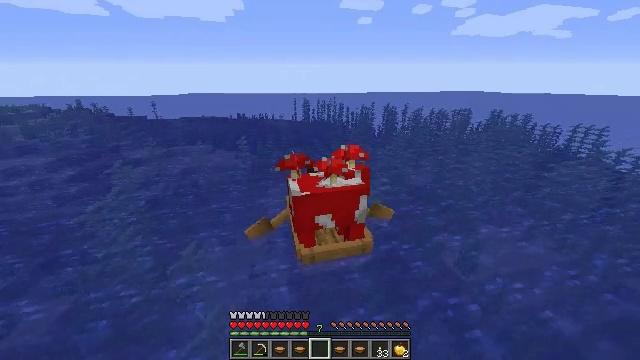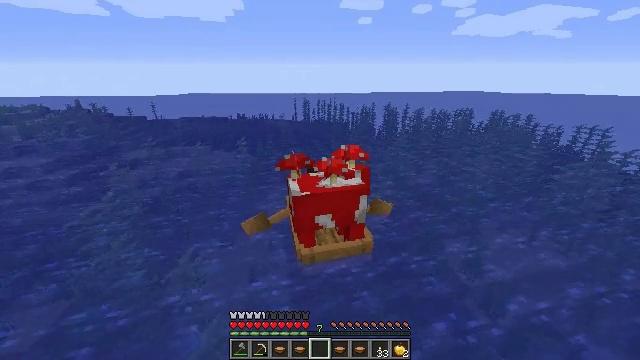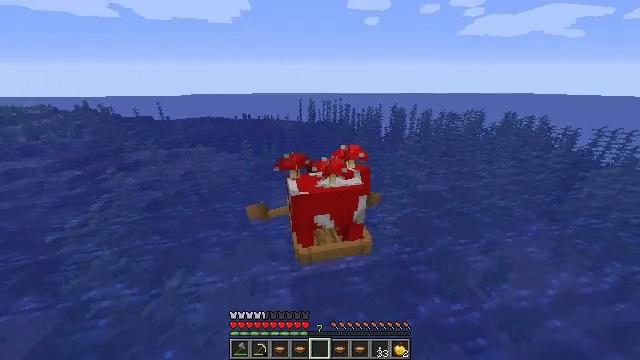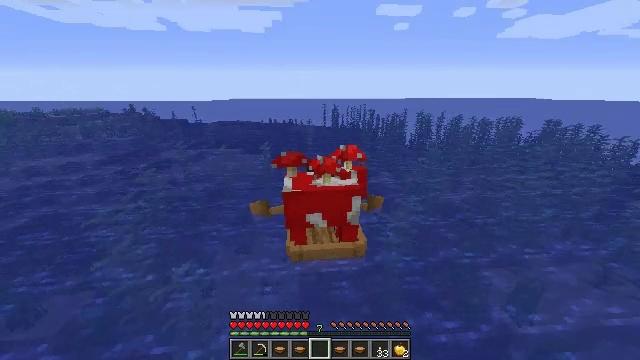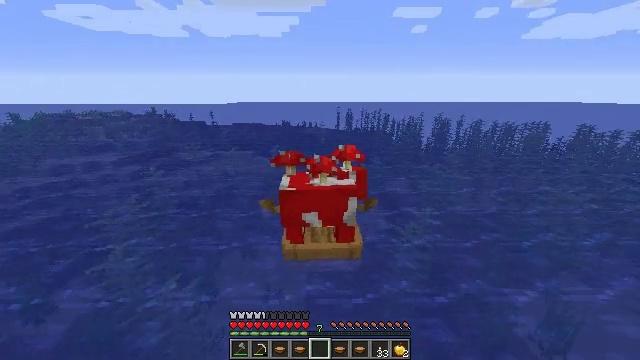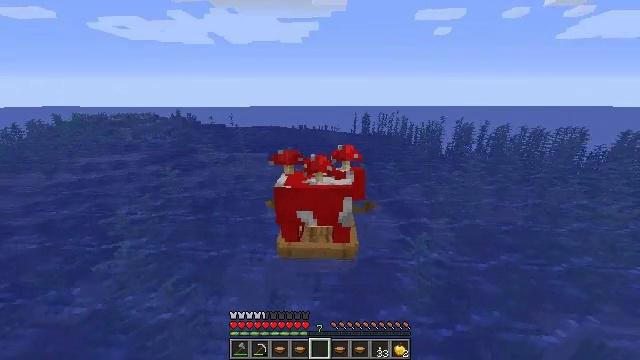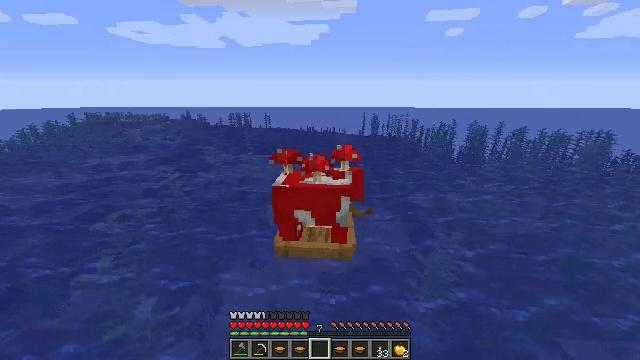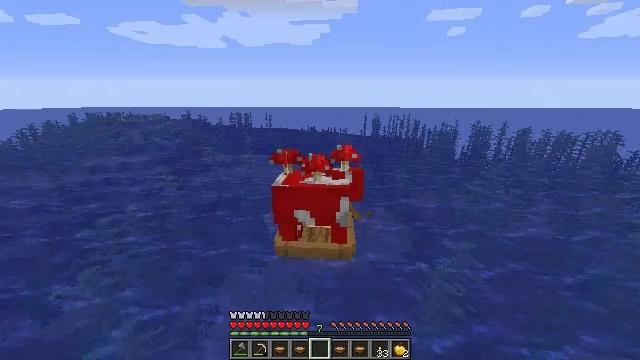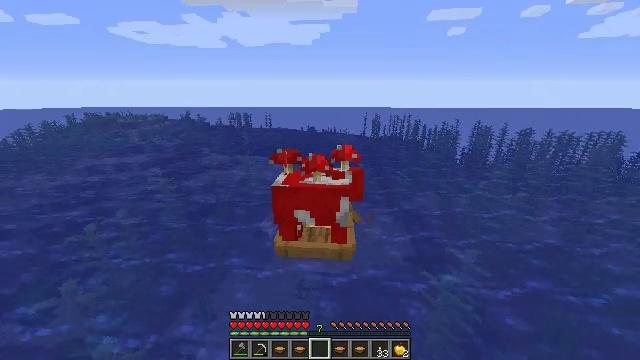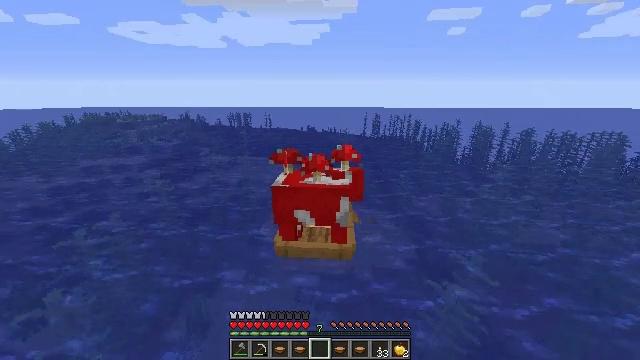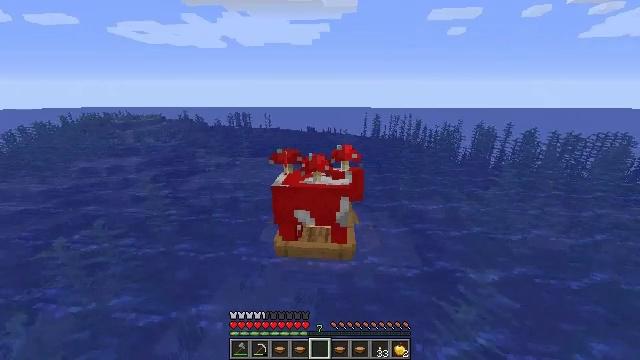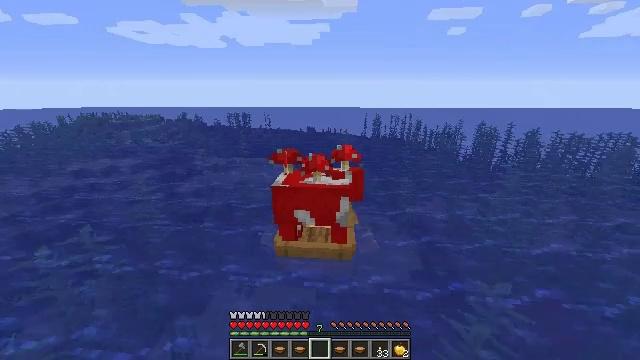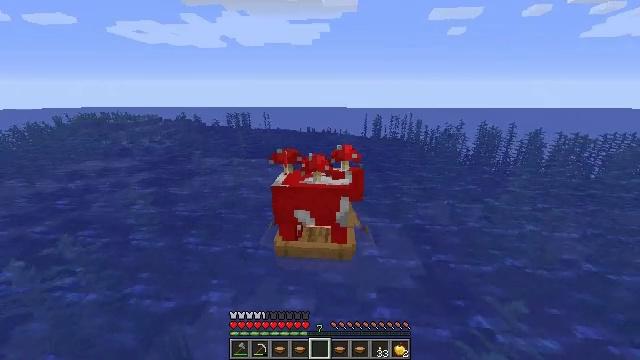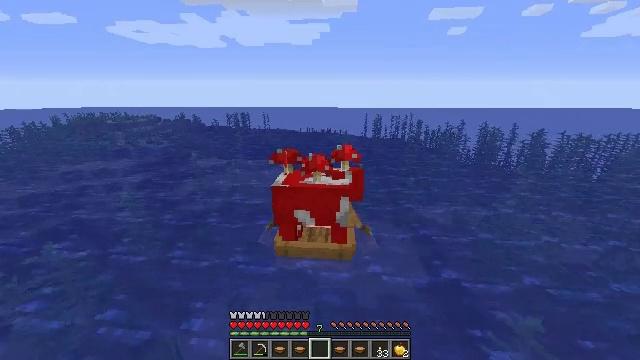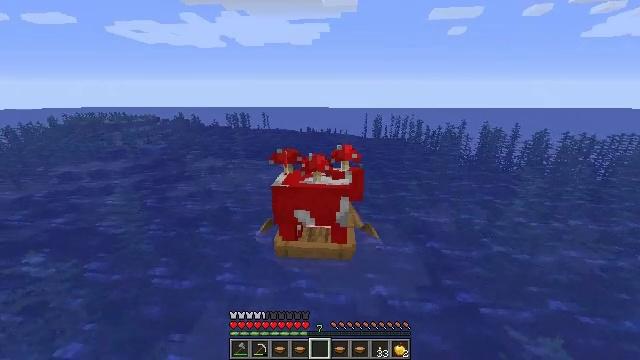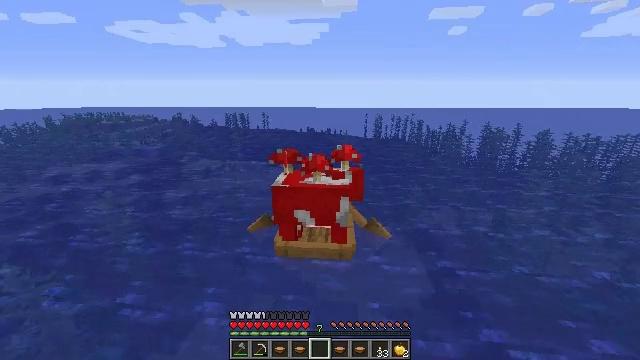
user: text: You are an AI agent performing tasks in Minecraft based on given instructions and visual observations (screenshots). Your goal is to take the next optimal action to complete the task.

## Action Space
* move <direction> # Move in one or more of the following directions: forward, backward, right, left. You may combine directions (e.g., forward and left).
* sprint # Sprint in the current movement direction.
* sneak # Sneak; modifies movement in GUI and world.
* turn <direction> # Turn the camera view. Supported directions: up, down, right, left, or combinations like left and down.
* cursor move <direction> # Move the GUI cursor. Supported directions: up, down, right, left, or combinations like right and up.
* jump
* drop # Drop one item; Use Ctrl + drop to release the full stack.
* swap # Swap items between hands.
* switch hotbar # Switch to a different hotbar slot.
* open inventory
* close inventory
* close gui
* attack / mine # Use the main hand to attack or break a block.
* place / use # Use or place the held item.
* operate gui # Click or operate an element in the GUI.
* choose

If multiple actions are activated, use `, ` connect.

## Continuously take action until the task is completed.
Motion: motion action
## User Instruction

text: Remove a mushroom stew from the inventory.
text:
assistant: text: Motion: move forward, sprint
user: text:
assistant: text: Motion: move forward, sprint, turn left
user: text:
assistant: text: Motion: move forward, sprint, turn left and up
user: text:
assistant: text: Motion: move forward, sprint, turn left
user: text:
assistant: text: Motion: move forward, sprint, turn left
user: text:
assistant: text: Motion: move forward, sprint, turn left
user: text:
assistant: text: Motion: move forward, sprint
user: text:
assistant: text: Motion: move forward, sprint
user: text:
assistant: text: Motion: move forward, sprint
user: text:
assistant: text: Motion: move forward, sprint
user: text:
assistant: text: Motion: move forward, sprint
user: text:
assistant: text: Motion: move forward, sprint
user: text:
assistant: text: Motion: move forward, sprint
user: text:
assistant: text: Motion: move forward, sprint
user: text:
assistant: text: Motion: move forward, sprint
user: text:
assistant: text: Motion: move forward, sprint
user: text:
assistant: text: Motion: move forward, sprint
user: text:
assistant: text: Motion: move forward, sprint
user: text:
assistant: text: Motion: move forward, sprint
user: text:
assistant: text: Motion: move forward, sprint
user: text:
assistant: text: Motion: move forward, sprint
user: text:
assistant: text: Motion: move forward, sprint
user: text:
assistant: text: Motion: move forward, sprint
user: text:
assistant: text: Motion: move forward, sprint
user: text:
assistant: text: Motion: move forward, sprint
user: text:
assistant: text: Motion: move forward, sprint
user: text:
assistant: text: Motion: move forward, sprint, turn left
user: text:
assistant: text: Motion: move forward, sprint, turn left
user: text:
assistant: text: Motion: move forward, sprint, turn left
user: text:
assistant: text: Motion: move forward, sprint, turn left